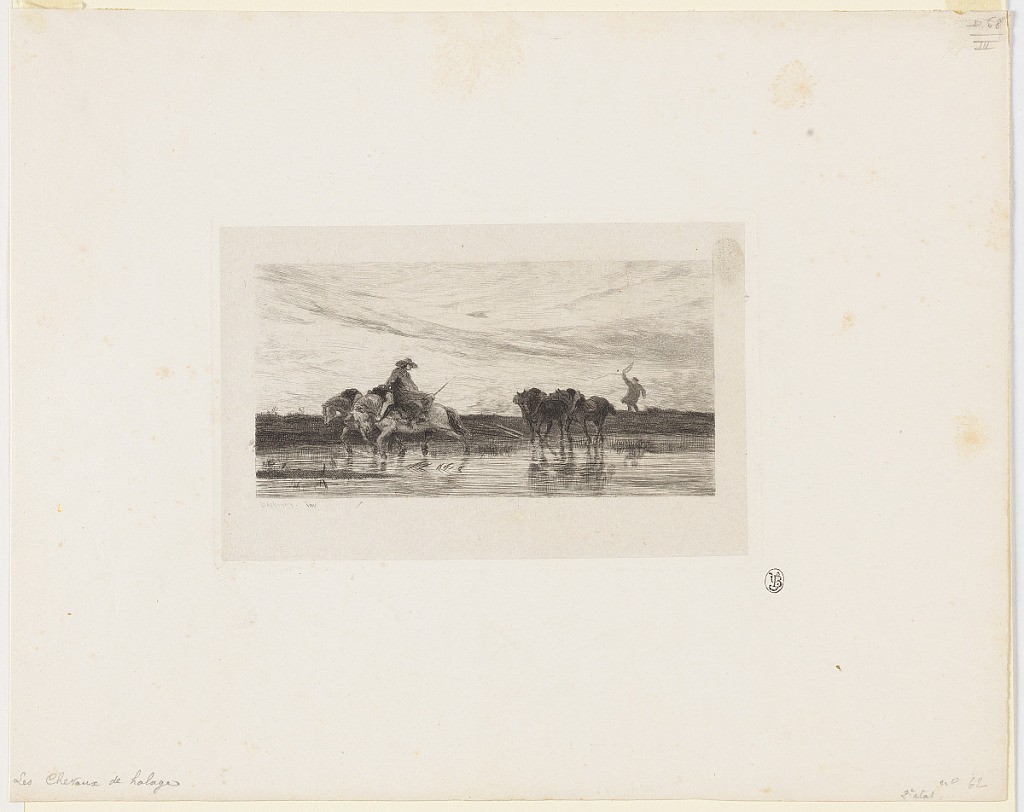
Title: Chevaux de Halage
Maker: Charles Francois Daubigny, 1817-1878
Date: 1850
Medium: Etching in dark brown ink on paper
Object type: Print
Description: A teamster drives two teams of horses into a stream. A figure rides one horse of the forward team.